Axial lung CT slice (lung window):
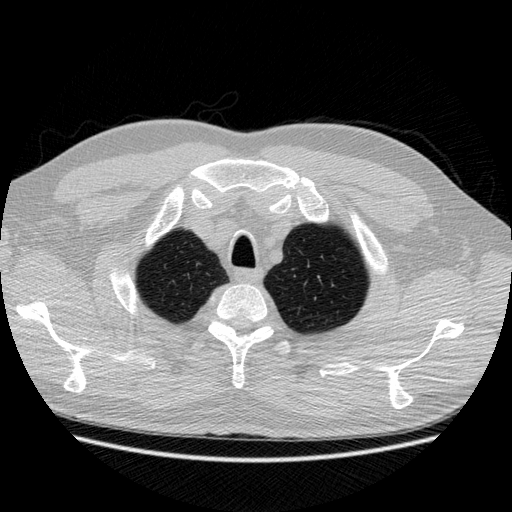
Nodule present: no